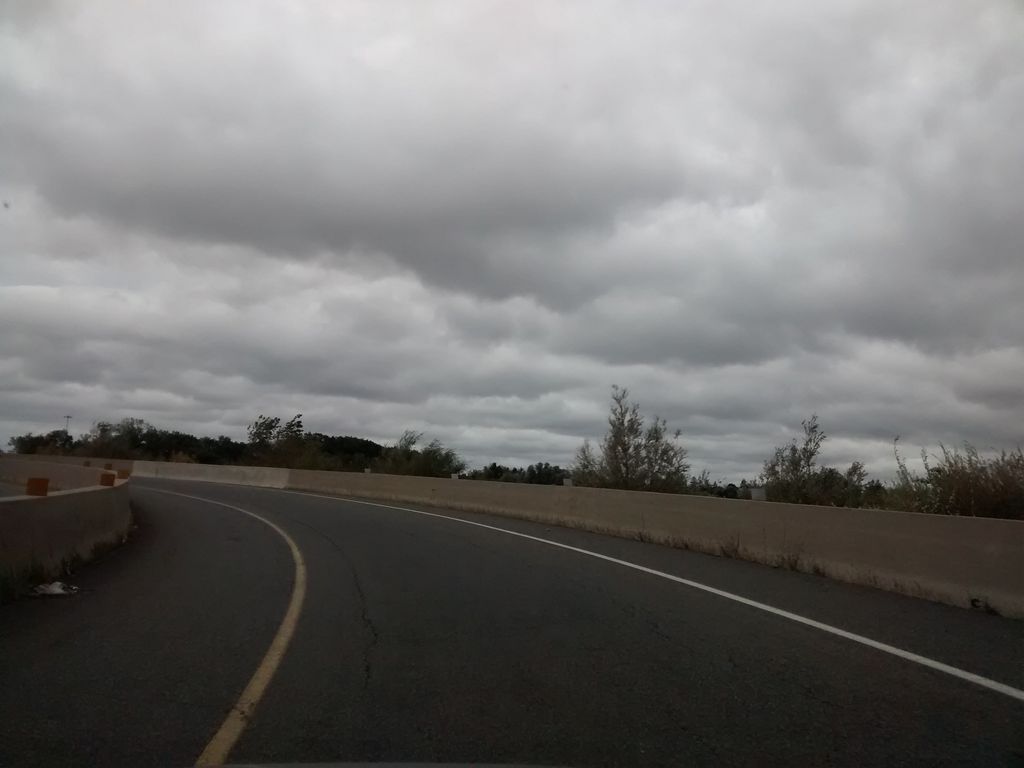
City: hamilton